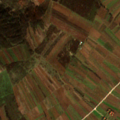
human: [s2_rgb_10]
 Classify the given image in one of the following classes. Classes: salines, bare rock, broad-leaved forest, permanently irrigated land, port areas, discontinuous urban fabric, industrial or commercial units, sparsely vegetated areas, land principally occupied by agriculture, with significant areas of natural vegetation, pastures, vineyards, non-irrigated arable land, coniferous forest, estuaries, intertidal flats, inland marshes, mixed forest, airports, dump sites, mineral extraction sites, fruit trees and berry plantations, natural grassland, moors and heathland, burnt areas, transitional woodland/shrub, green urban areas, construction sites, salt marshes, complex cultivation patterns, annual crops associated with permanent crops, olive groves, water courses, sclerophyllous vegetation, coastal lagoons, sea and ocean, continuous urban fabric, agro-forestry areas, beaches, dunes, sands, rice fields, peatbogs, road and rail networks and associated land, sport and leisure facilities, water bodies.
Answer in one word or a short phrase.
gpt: non-irrigated arable land, fruit trees and berry plantations, complex cultivation patterns, broad-leaved forest, transitional woodland/shrub